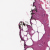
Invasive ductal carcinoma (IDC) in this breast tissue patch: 0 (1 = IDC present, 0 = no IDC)